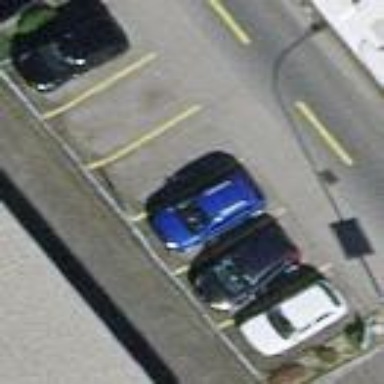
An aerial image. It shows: Street-side parking area.